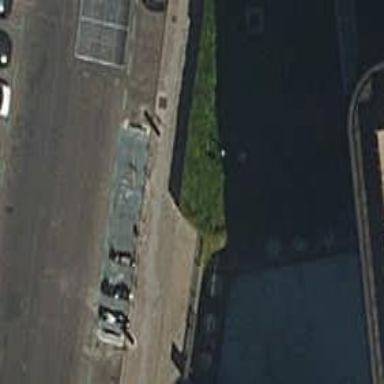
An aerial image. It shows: Motorcycle parking area.